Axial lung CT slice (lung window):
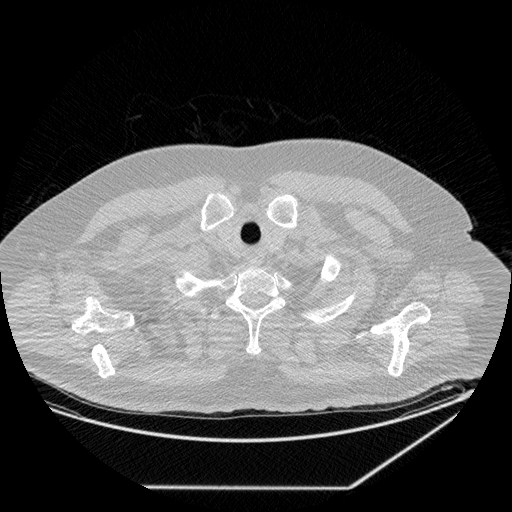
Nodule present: no